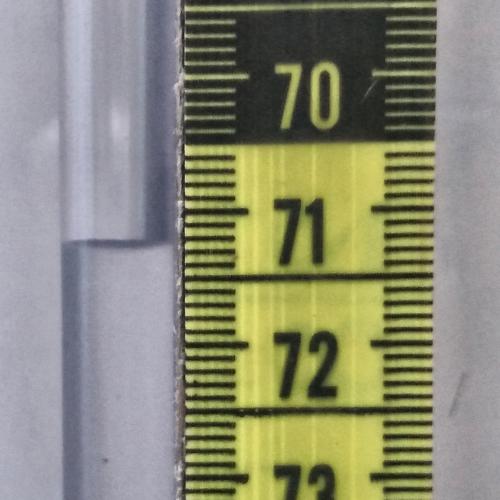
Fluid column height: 71.2 cm